Question: I would like to convert a Voronoi mosaic into an undirected graph using R. How?
'''
library(mvtnorm)
library(tripack)
set <- rmvnorm(100,c(0,0),diag(2))
voronoi <- (voronoi.mosaic(set[,1],set[,2]))
plot(voronoi)
'''

'''
1,2
2,3
3,4
1,4
...
'''
I would prefer to use R but in case you have a nifty solution in another language I'd like to hear about it.
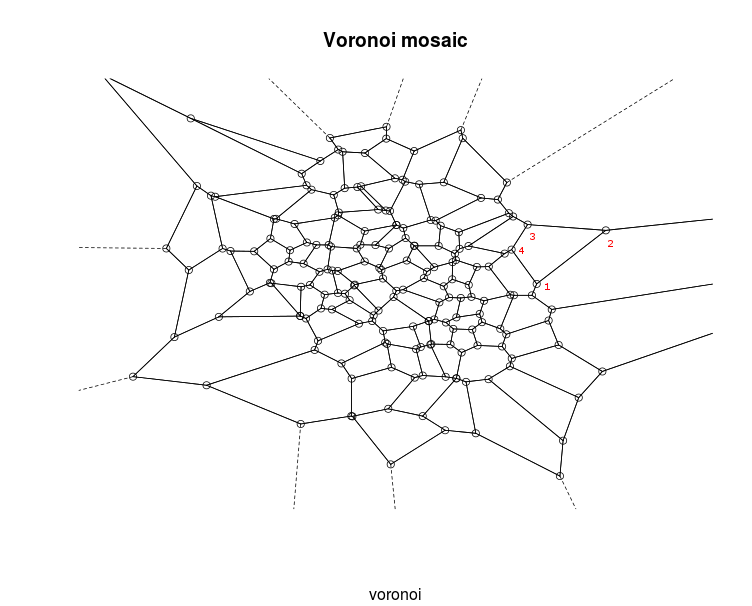
Answer: The 'igraph' package is a fairly complete graph analysis package. It has a variety of functions for creating graphs out of different data structures. In your case I think you'll want the function 'graph.edgelist'.